Question: My apologies, this is probably a dumb question. I am getting an out of memory error on my android, so I watched several hours of tutorials on DDMS. I'm still pretty new with it, but this behavior is odd.
I was getting around 30mb in my shallow heap. So, I started checking all of the objects, nothing looked too suspicius (just some big bitmaps and such), however, there are some really huge objects that don't seem to belong to my app. So, I tested ddms on an empty application. When I create a dump on a basically empty application, it still says there is 12 mb of stuff. On all the tutorials, nobody had anything similar to these. I assumed since we have to click the app to make the dump, it was gathering objects specific to the applications. Is that assumption wrong? And is there any way to fix it? Is it picking up other objects unrelated to my app?
As I said this app is essentially as bare as possible, no image resources, nothing. I just made a android application and fired it up.
Here's the histogram

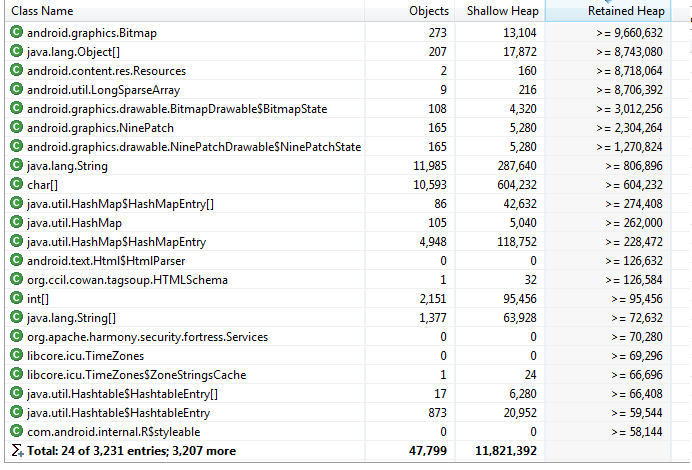
Answer: If your device is above ICS(android 4.0), the additional memory allocation is used for hardware acceleration, in order to improving graphic performance.
In android 3.x, hardware acceleration can be closed by set a flag in 'AndroidManifest.xml'. But in android 4.x, there is no such flag and hardware acceleration is always 'true' if your device support it.
Here is the source.
<URL>